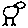
Label: bird